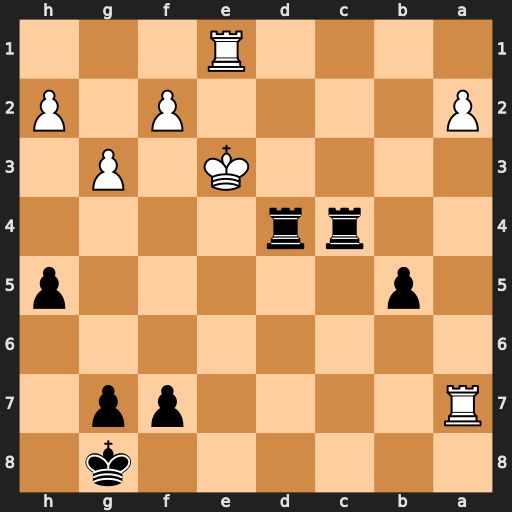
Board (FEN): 6k1/R4pp1/8/1p5p/2rr4/4K1P1/P4P1P/4R3
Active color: b
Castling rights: -
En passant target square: -
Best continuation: Re4+ Kd2 Rcd4+